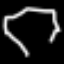
Label: diamond